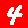
Digit: 4